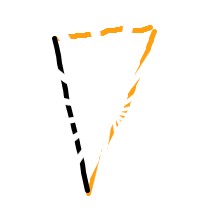
Shape: triangle